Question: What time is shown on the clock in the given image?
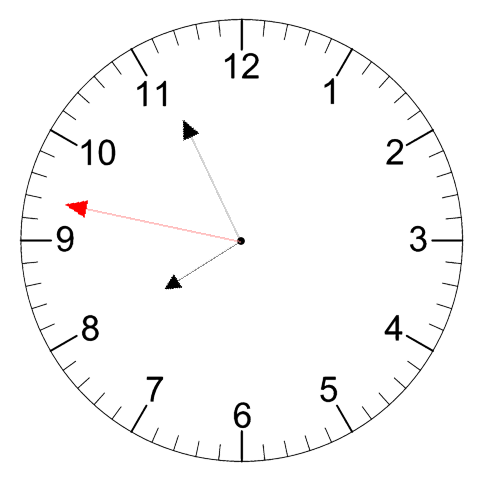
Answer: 07:55:47